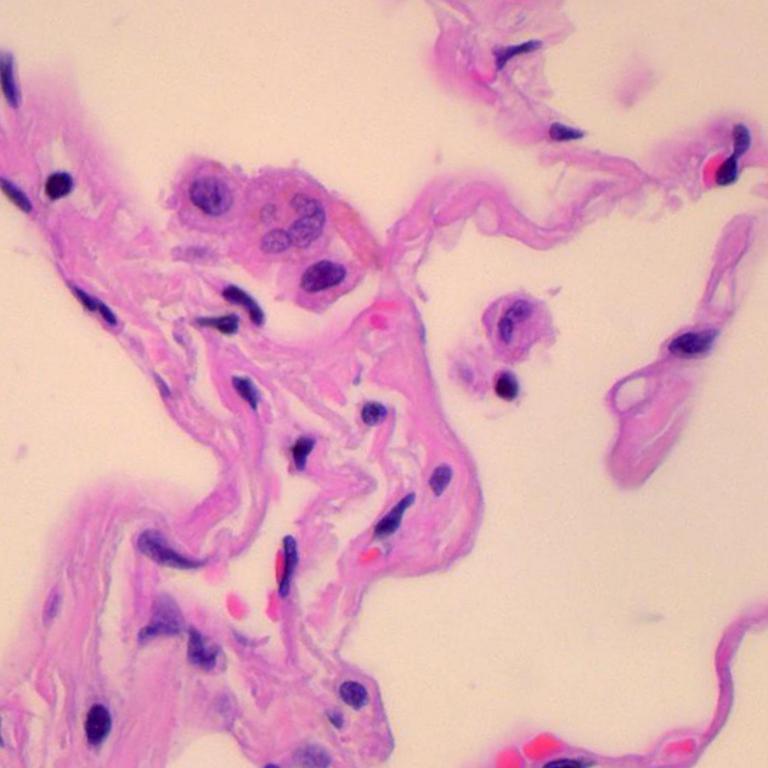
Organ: lung
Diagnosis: benign